Interaction volume radius: 10 \u00c5
Interaction volume height: 10 \u00c5
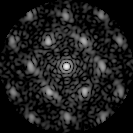
Disorder parameter: 0.4106